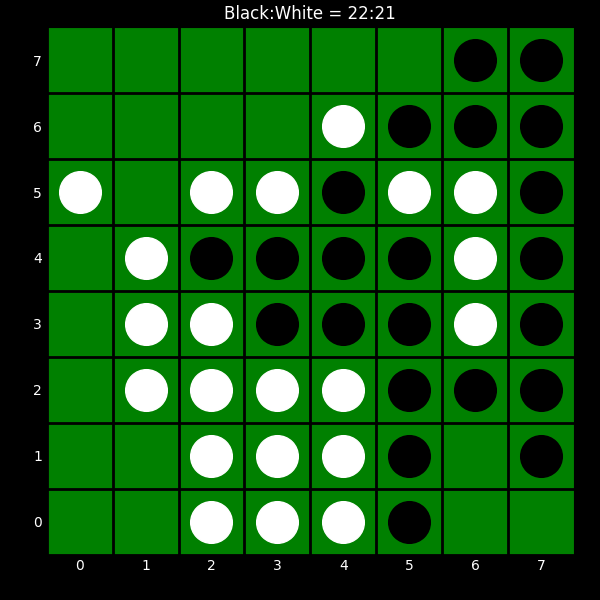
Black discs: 22
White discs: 21